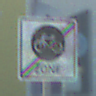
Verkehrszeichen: EndeFahrradzone
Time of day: MorningAfternoon
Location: Outdoor (Suburban)
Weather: PartlyCloudy
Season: NotSpecified
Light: Natural